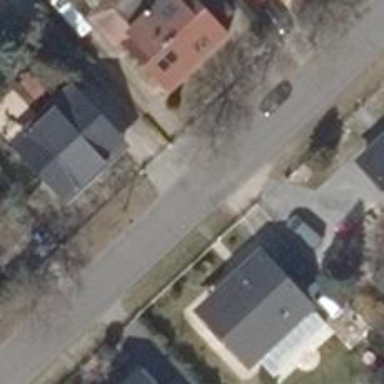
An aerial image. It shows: Driveway.